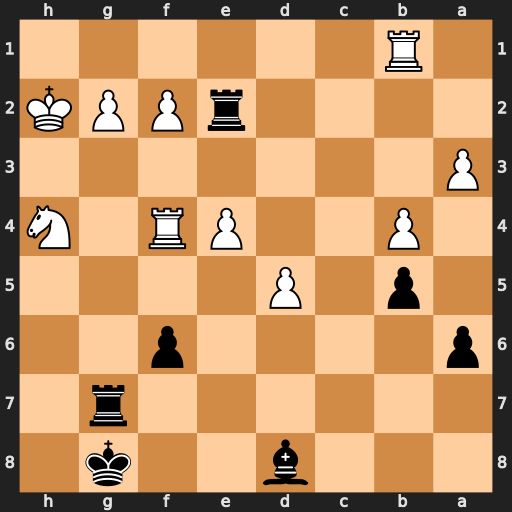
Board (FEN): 3b2k1/6r1/p4p2/1p1P4/1P2PR1N/P7/4rPPK/1R6
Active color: b
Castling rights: -
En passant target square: -
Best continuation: Bc7 g3 Bxf4